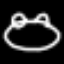
Label: frog